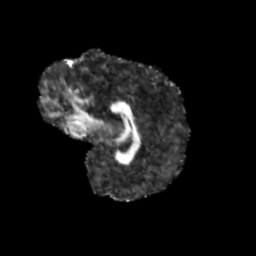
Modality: FA
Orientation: sagittal
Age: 9
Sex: female
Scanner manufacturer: siemens
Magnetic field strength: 3 T
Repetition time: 3.8 s
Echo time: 0.07 s